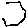
Label: hexagon